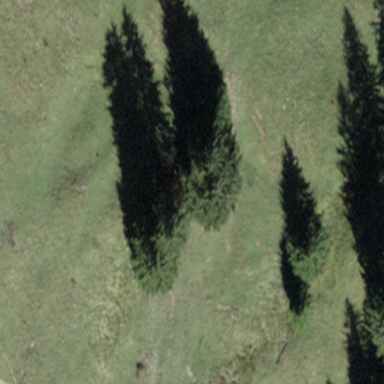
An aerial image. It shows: Forest area.